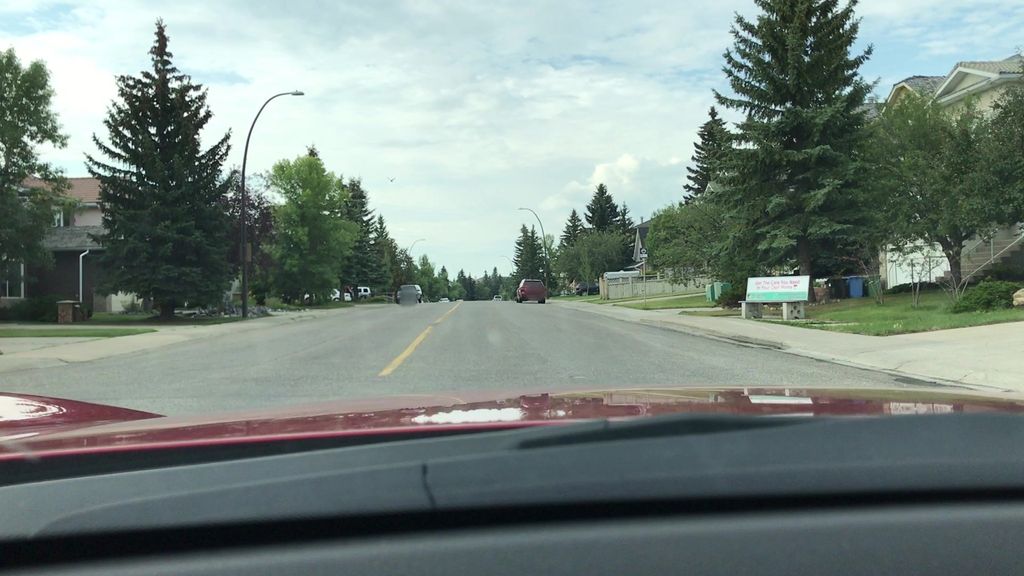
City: calgary